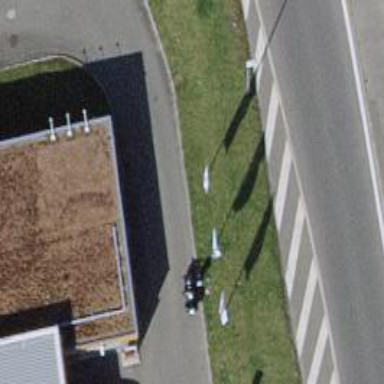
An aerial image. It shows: Flagpole which is man-made.